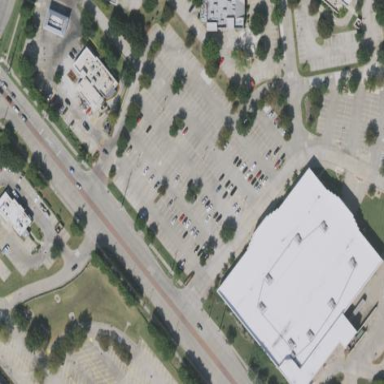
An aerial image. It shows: Retail building that houses department store.